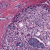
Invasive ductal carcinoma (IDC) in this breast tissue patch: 0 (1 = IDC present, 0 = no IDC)